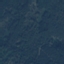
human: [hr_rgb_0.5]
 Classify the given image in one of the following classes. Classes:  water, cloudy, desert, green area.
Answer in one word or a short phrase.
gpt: green area